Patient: sex F, age 35
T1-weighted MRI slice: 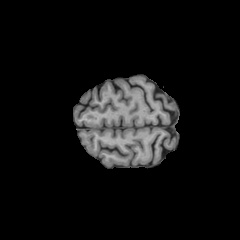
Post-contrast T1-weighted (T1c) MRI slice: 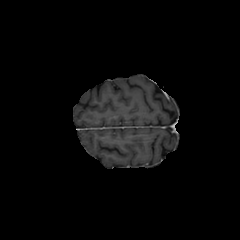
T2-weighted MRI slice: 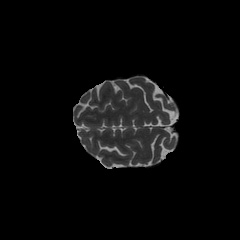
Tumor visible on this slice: no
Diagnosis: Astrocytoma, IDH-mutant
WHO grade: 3